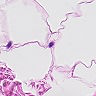
Metastatic tissue present: no